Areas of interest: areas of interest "Memorial Hall"
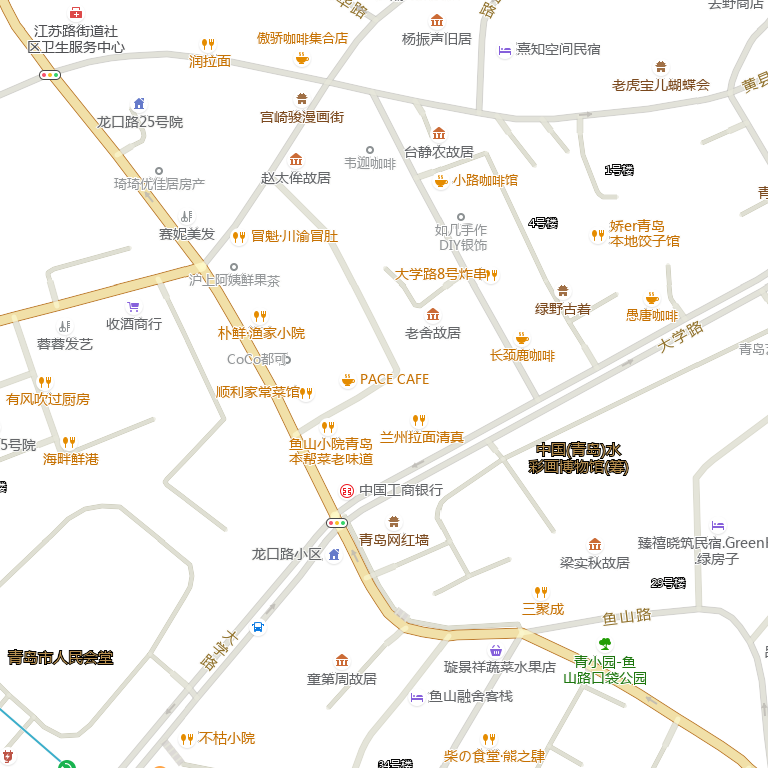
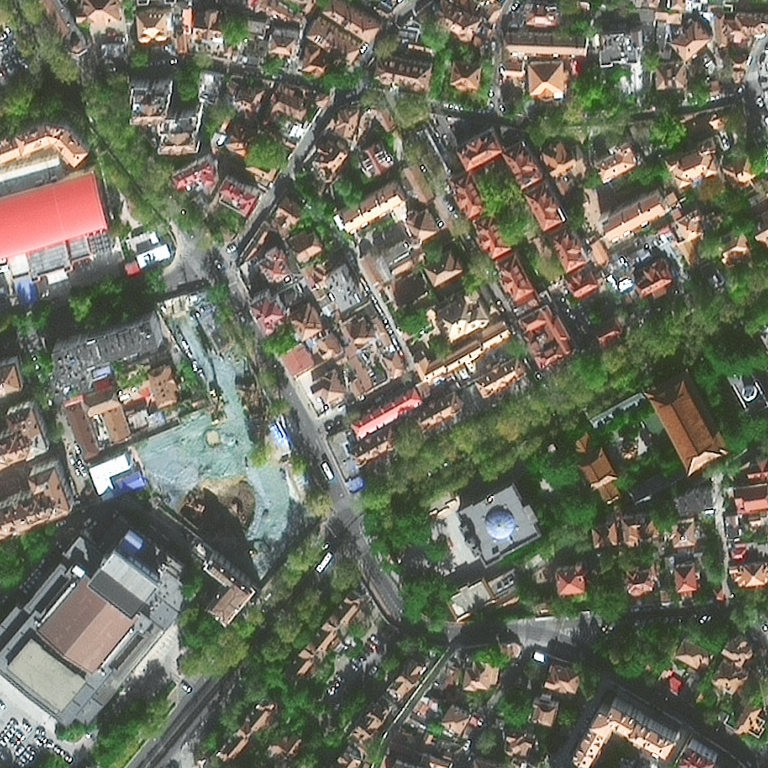